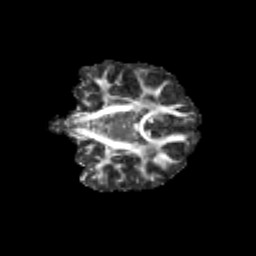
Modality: FA
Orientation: coronal
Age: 12
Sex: female
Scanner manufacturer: siemens
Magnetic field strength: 3 T
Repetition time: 3.8 s
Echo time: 0.07 s